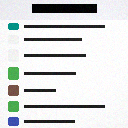
Screen state: on